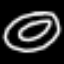
Label: donut